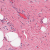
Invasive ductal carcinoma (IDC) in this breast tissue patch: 0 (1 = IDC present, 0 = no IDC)